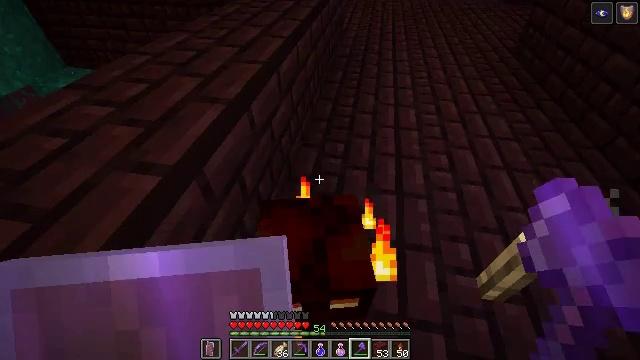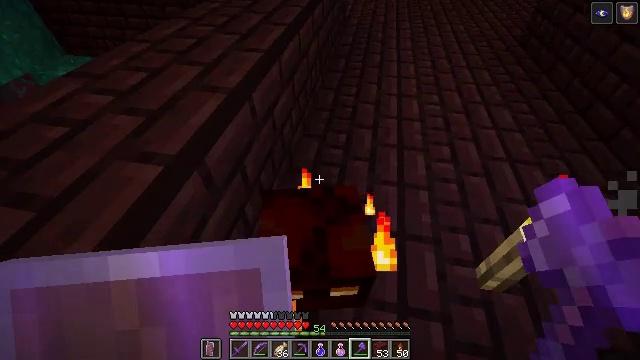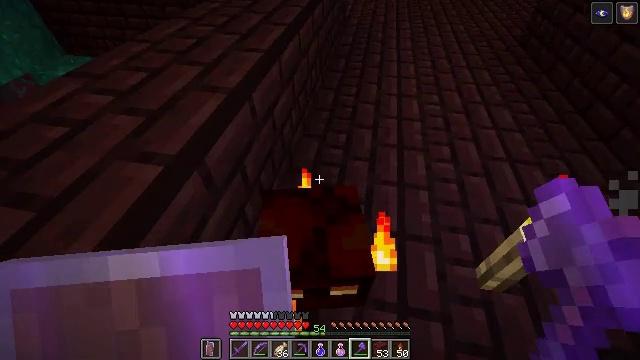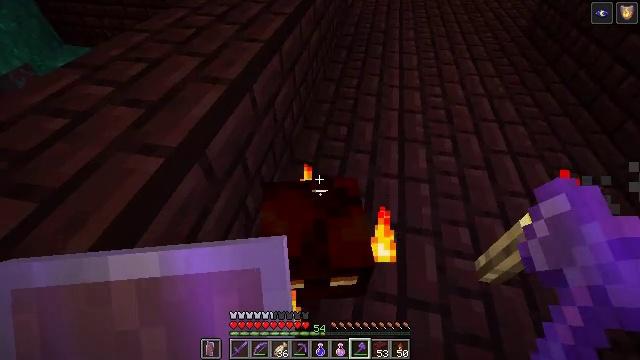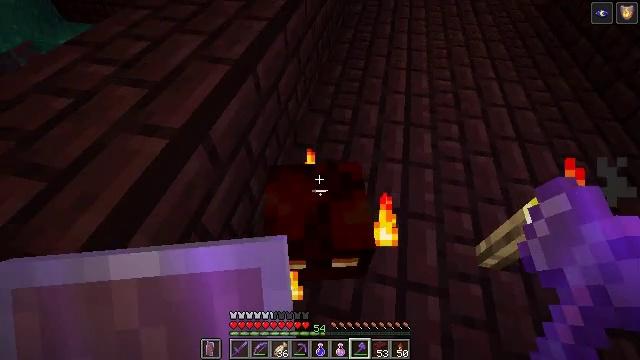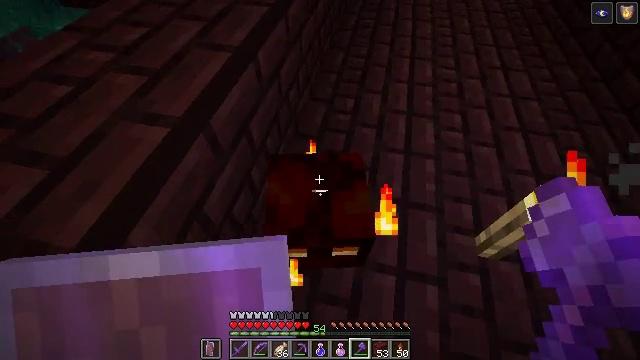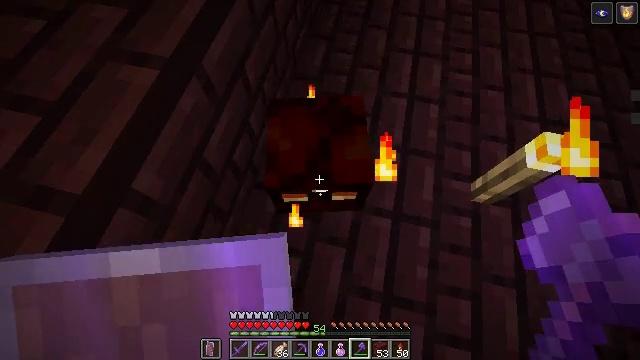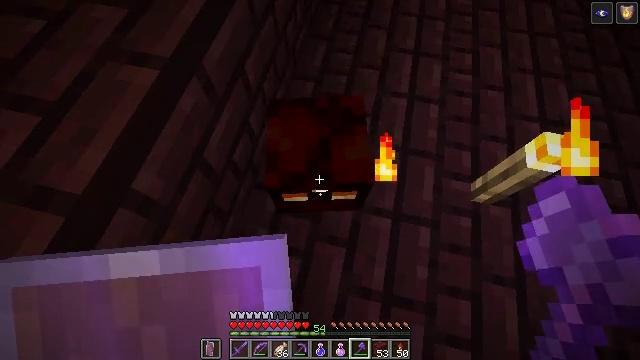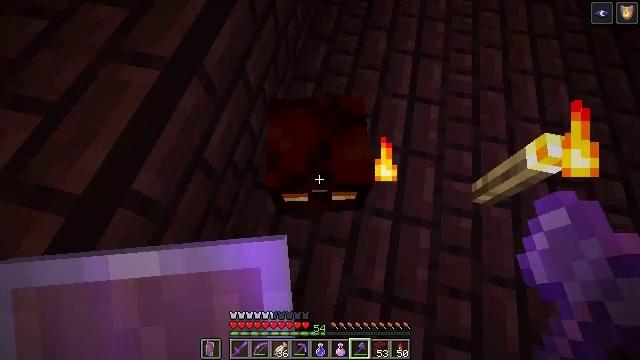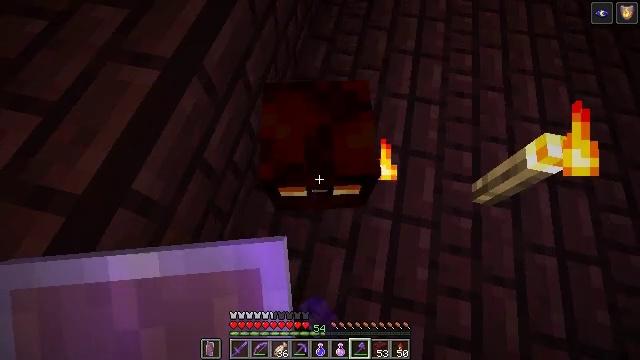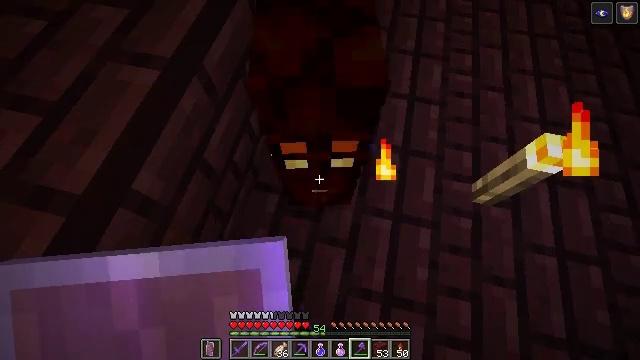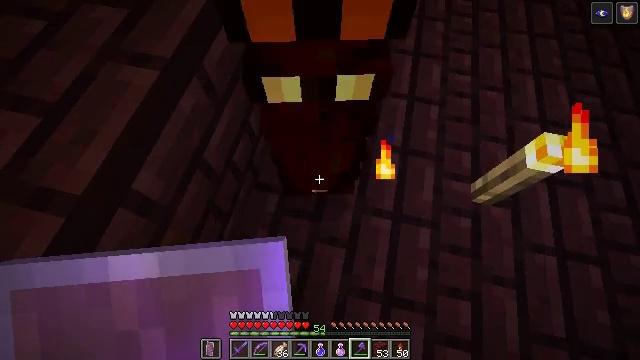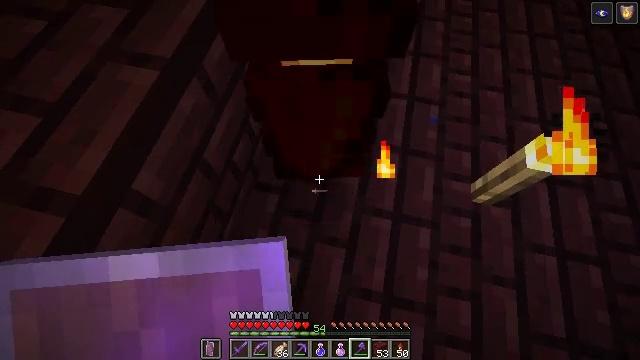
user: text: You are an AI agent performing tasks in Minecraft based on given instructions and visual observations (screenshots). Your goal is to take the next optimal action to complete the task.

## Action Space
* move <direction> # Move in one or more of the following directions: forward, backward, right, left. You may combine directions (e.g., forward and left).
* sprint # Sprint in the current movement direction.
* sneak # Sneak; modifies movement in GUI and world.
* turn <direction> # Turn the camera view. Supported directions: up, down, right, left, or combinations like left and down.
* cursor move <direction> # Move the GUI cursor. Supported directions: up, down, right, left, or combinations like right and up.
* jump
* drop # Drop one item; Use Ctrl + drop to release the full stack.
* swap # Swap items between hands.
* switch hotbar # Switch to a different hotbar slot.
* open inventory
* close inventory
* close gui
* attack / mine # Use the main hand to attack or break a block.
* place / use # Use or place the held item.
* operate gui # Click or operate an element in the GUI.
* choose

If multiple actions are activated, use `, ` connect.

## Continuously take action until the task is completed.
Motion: motion action
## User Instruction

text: Combat the magma cube.
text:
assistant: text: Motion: turn down
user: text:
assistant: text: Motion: no_op
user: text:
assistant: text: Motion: turn down
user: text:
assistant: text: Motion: turn left and down
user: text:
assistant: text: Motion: turn down
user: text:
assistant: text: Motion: turn down
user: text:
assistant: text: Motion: no_op
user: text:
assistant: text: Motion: attack / mine
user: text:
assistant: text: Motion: attack / mine
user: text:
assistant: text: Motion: attack / mine
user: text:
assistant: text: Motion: no_op
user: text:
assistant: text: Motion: no_op
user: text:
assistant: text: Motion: no_op